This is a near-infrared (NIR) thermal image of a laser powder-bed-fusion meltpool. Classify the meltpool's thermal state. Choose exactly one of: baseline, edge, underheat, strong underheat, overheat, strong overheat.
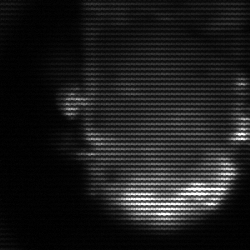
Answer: baseline